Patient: sex M, age 81
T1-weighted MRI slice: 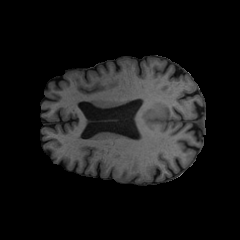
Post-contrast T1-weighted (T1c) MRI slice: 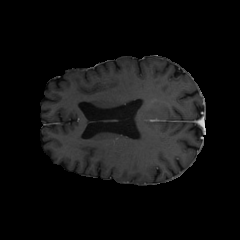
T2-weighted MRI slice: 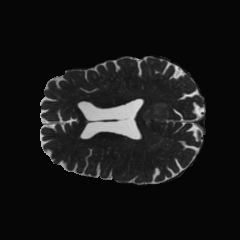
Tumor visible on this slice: yes
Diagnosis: Glioblastoma, IDH-wildtype
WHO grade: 4